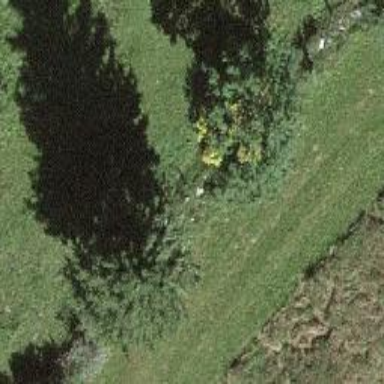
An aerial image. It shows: Beautiful tree in nature.